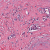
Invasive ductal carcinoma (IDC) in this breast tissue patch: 0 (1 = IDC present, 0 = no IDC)